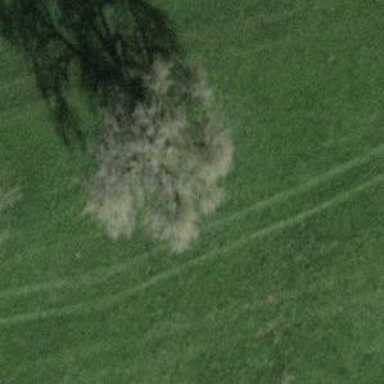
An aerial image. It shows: Single tag "natural: tree."